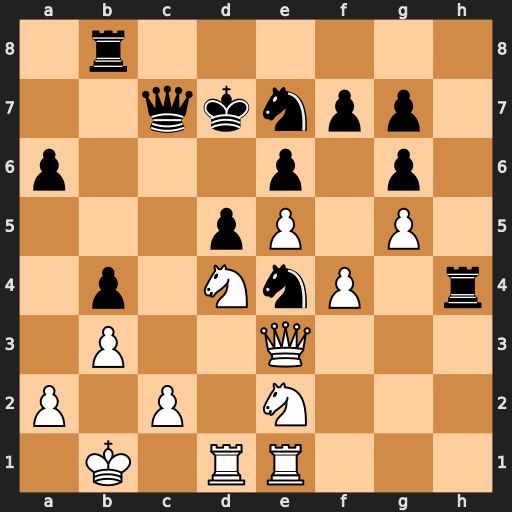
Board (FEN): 1r6/2qknpp1/p3p1p1/3pP1P1/1p1NnP1r/1P2Q3/P1P1N3/1K1RR3
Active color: w
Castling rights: -
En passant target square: -
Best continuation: Nf3 Ke8 Nxh4